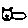
Label: cat